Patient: sex M, age 68
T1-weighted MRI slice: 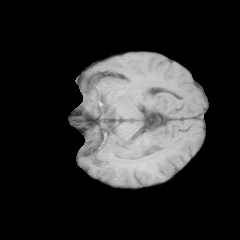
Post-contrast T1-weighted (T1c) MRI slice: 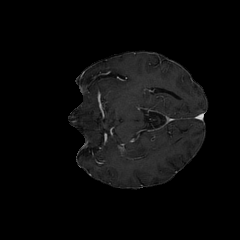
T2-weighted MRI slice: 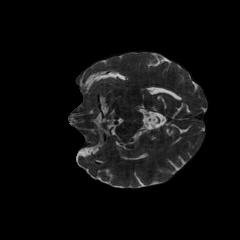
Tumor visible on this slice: no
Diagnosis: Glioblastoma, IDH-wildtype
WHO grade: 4